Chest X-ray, AP view. Patient: 75 years old, sex M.
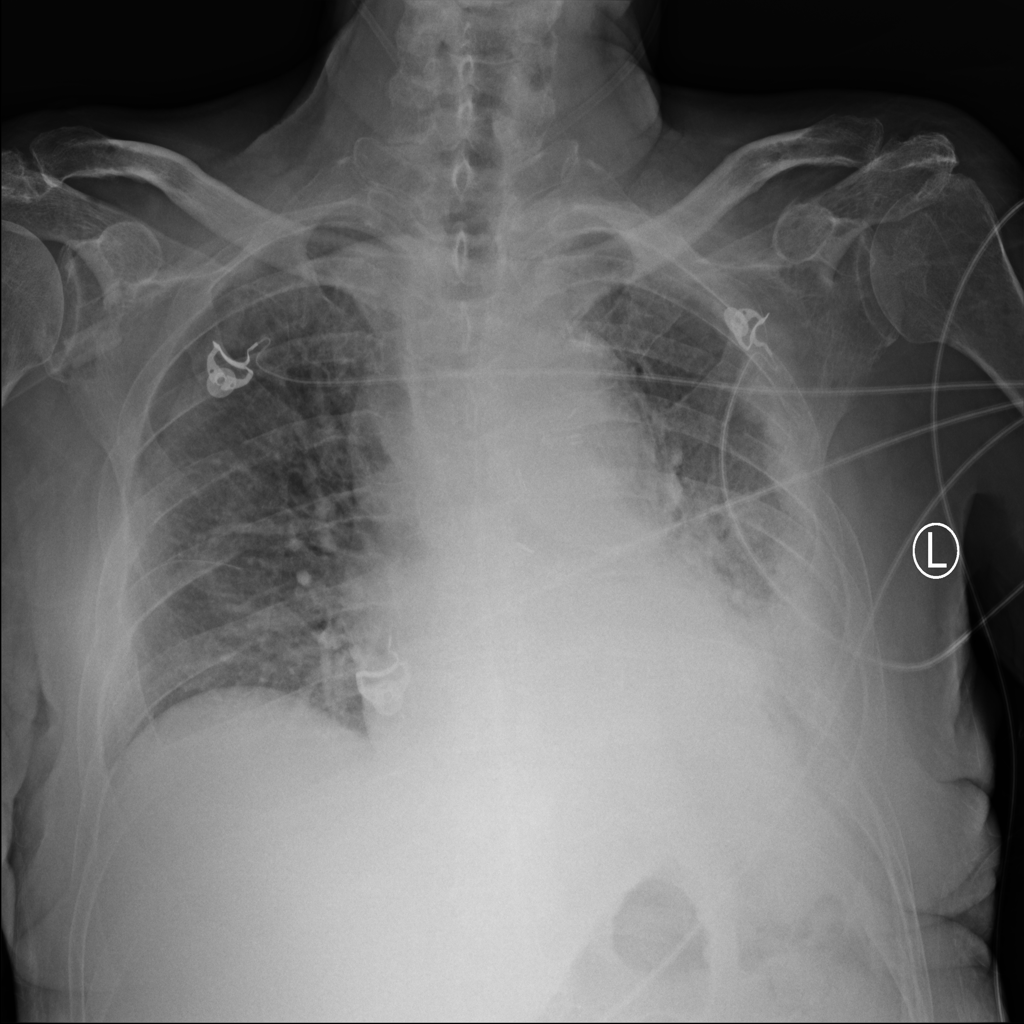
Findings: Atelectasis, Mass